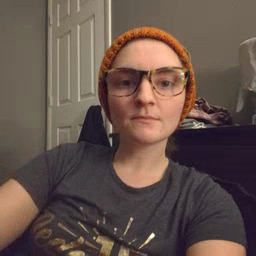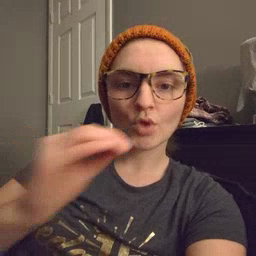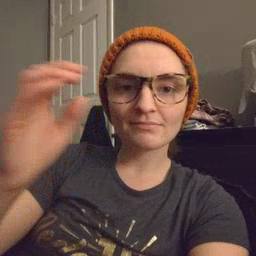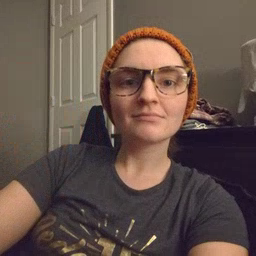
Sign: kiss